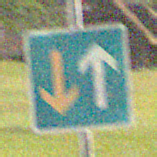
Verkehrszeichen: VorrangVorGegenverkehr
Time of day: Night
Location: Outdoor (Nature)
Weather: Clear
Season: NotSpecified
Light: Natural